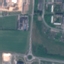
Land use / land cover: Highway